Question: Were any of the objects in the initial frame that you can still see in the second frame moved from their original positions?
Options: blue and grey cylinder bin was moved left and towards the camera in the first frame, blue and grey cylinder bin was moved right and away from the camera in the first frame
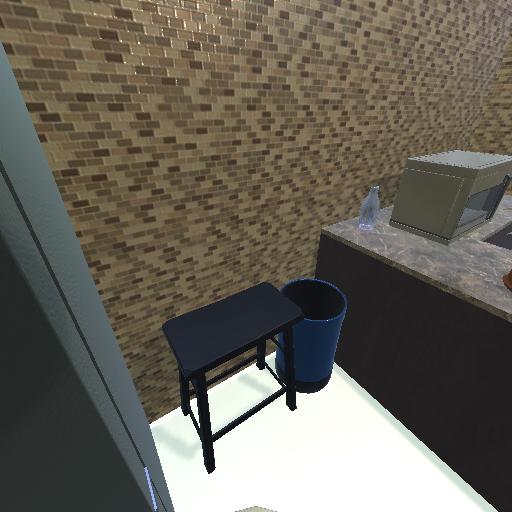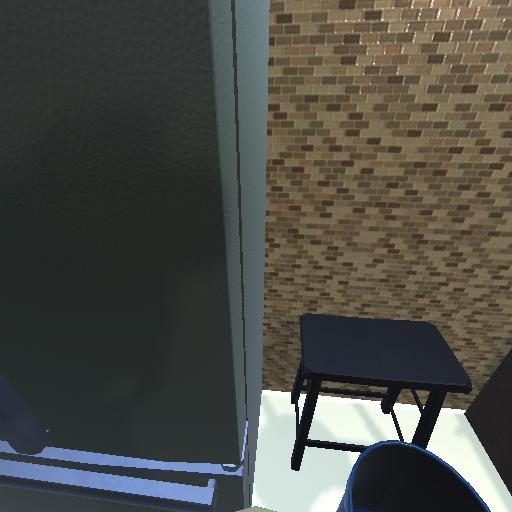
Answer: blue and grey cylinder bin was moved left and towards the camera in the first frame